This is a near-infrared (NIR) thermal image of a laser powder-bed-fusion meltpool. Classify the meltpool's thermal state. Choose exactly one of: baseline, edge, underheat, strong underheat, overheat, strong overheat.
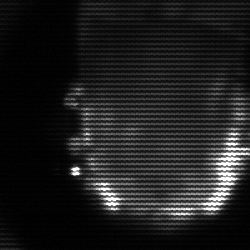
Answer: baseline